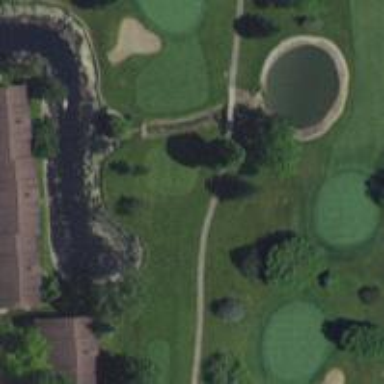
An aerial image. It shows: Pathway for golfing.